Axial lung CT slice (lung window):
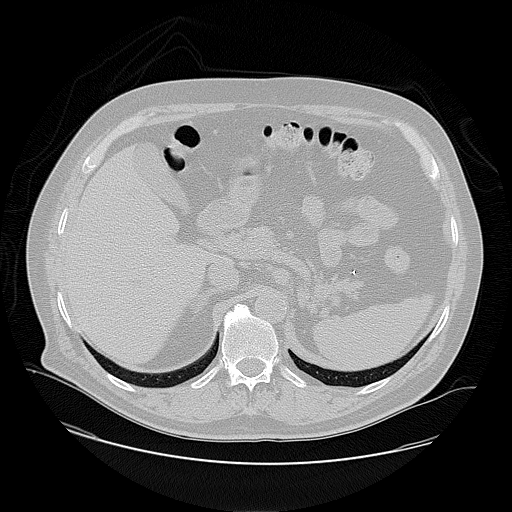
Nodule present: no